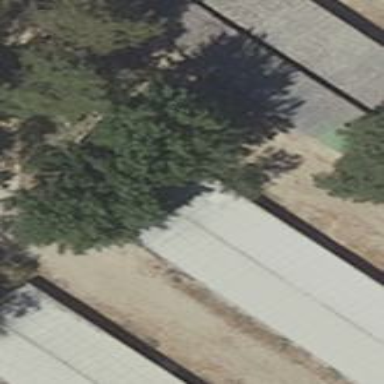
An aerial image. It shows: Group of garages.